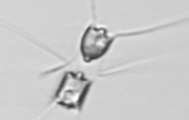
Label: Chaetoceros_didymus